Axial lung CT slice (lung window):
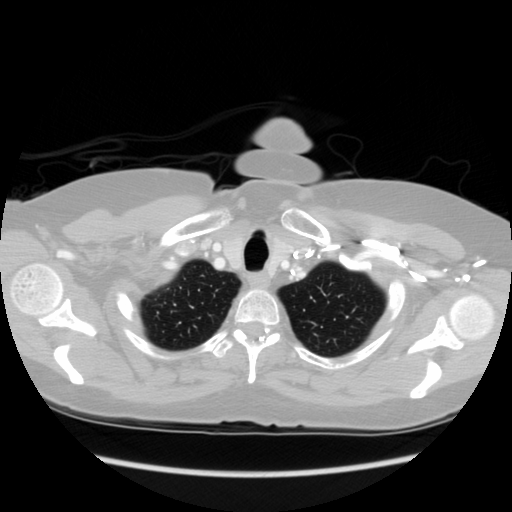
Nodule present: no